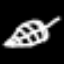
Label: leaf